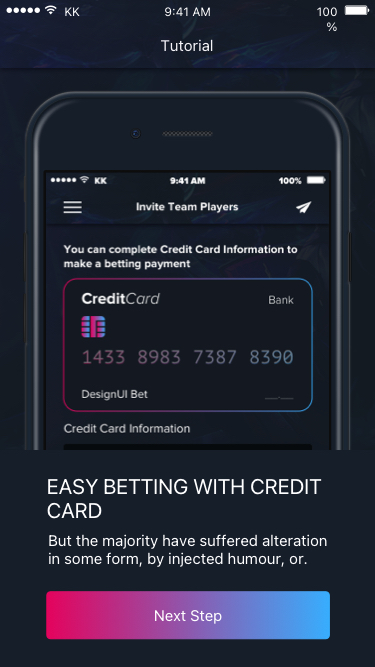
Text in this UI design:
Tutorial
9:41 AM
KK
100%
But the majority have suffered alteration in some form, by injected humour, or.
EASY BETTING WITH CREDIT CARD
Next Step